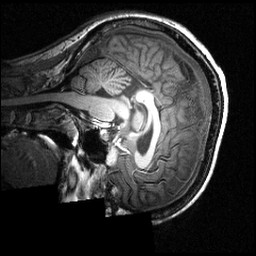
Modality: T1w
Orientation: sagittal
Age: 26
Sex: female
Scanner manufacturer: siemens
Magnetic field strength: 3.951 T
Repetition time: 1.5 s
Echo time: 0.00335 s